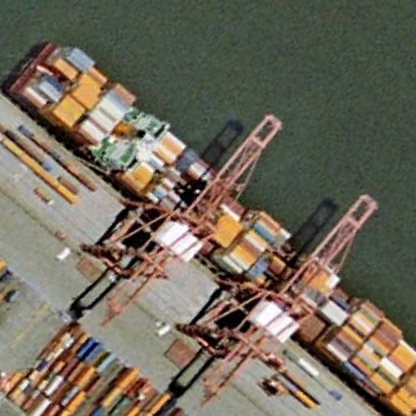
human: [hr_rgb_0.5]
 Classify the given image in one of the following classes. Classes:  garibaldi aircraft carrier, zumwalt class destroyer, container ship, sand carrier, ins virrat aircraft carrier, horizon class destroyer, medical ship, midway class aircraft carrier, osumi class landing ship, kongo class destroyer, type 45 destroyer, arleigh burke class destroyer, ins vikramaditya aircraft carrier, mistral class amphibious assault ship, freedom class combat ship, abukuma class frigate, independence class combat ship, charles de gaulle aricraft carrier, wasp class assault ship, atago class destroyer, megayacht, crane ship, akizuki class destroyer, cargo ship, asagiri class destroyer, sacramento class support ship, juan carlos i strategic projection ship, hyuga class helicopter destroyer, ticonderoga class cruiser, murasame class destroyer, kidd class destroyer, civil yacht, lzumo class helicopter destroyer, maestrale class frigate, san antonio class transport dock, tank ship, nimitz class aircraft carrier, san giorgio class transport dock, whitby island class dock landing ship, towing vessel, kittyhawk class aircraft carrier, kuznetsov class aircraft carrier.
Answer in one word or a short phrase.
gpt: Container ship